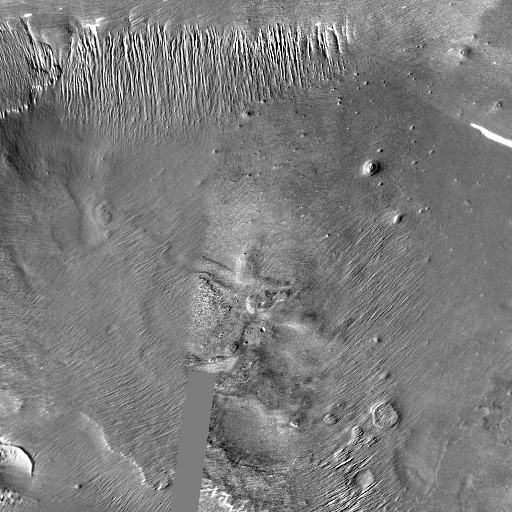
Crater classes present: Background, Other